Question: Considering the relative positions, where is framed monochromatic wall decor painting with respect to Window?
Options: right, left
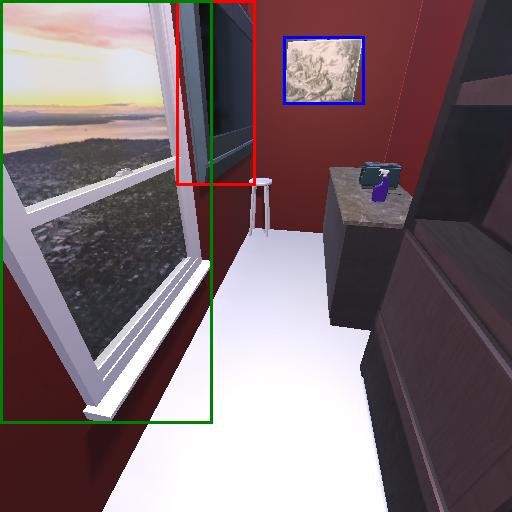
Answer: right